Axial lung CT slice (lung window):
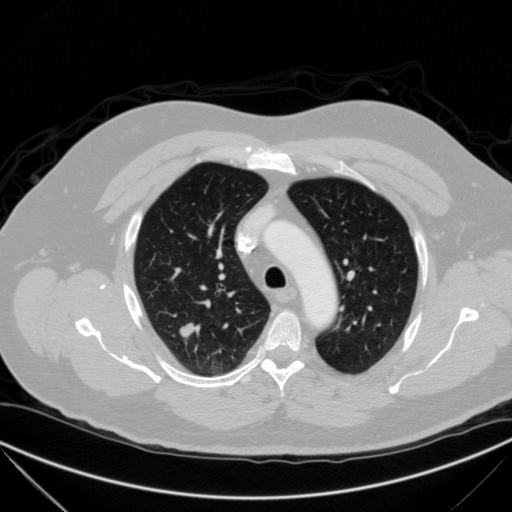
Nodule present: yes
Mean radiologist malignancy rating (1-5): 3.75